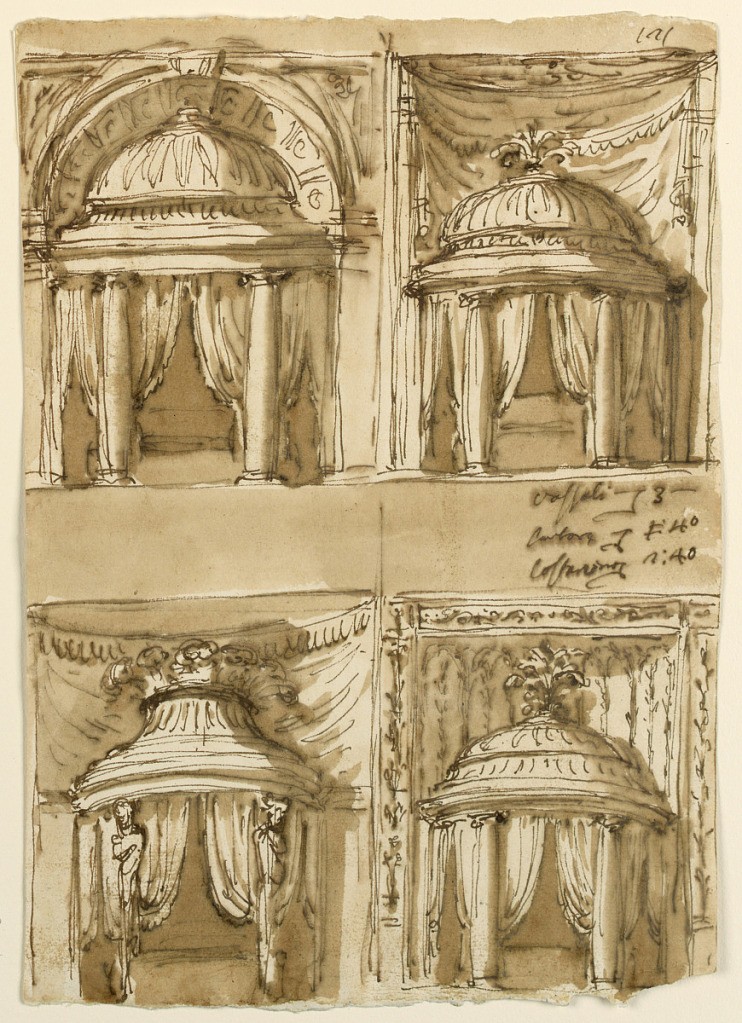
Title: Designs for Bedroom Alcoves
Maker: Giuseppe Barberi, Italian, 1746–1809
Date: ca. 1790
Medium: Pen and brown ink, brush and brown wash on off-white laid paper
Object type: Drawing
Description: Upper row: the Ionic columns support an entablature and a dome in front of a niche of the wall. At right: a variation of the same motif, with the entire wall forming a niche which is decorated with a drapery. Lower row: at right a variation of the last motif, the niche being decorated with stems forming arches and being outside framed by panels. At left, two gaines support the entablature of the canopy. The wall is straight below the entablature, cured like a niche above it, and decorated with a drapery. On top of the canopy are festoons. All projects with curtains. Backgrounds as -1638.